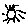
Label: sun